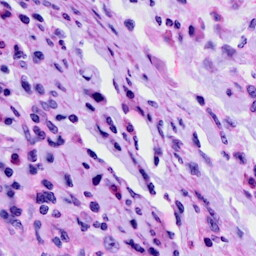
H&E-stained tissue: Cervix